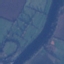
Land use / land cover: River